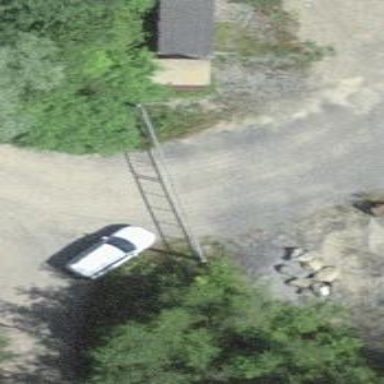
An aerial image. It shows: Gate.